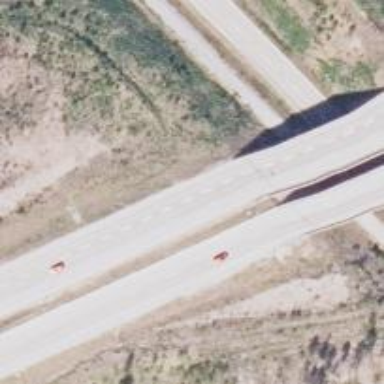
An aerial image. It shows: Trunk highway bridge with asphalt surface.